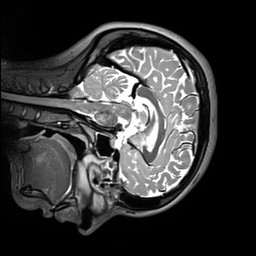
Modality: T2w
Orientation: sagittal
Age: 18
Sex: female
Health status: healthy
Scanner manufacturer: siemens
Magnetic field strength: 3 T
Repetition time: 3.2 s
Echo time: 0.412 s